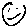
Label: smiley face